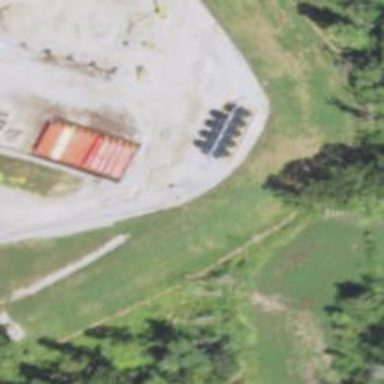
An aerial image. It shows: Storage tank that is man-made.